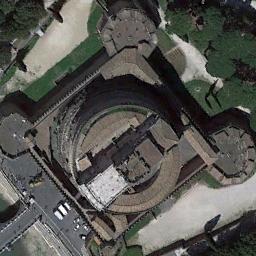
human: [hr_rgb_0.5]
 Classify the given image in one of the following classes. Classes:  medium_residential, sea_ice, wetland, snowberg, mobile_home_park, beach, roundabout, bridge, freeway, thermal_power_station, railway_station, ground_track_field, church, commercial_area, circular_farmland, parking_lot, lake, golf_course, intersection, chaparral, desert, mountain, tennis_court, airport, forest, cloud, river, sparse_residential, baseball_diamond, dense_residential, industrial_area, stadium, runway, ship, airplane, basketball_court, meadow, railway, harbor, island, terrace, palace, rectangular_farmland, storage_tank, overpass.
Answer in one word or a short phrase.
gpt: palace